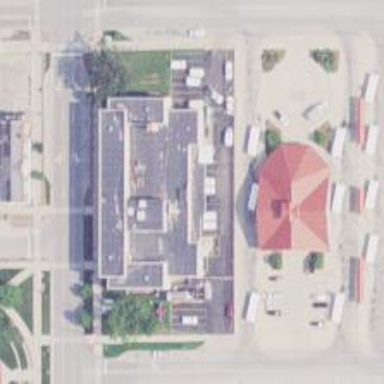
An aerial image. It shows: Post office.